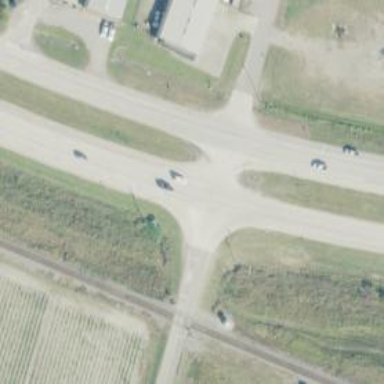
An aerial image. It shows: Trunk highway.